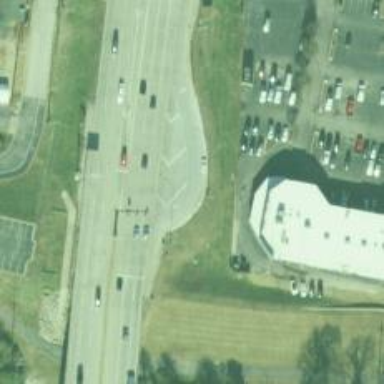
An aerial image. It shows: Trunk link highway.